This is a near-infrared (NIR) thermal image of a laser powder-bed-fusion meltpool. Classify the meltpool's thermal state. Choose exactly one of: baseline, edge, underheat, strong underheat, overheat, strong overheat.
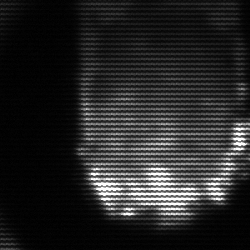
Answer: baseline